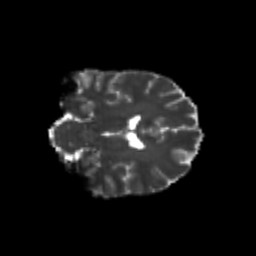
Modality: T2w
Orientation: coronal
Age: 24
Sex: female
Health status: healthy
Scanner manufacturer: philips
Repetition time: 7.393 s
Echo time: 0.08599 s